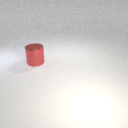
large red metal cylinder